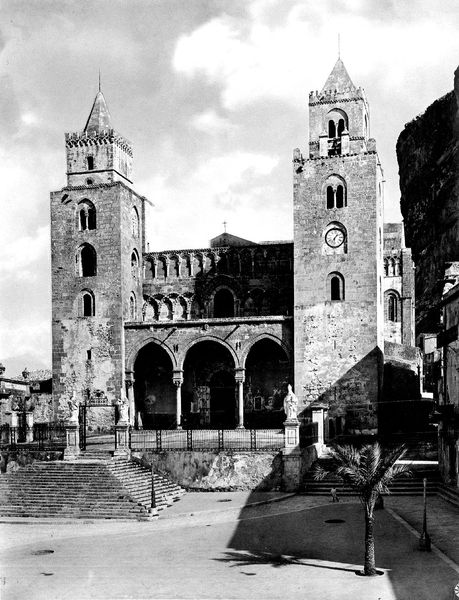
Titel: Dom von Cefalù
Standort: Cefalù (EU - I - Sizilien)
Schlagwörter: baum, himmel, schatten, wolken, fenster, grau, holz, kirche, turm, spanien, bogen, fassade, italien, zwei, hof, rundbogen, treppe, uhr, geländer, palme, stufen, foto, fotografie, bögen, türme, dom, schwarzweiss, kathedrale, photo, portikus, rundbögen, bauwerk, romanisch, doppelturmfassade, türm, portugal, kirche spanien